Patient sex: M
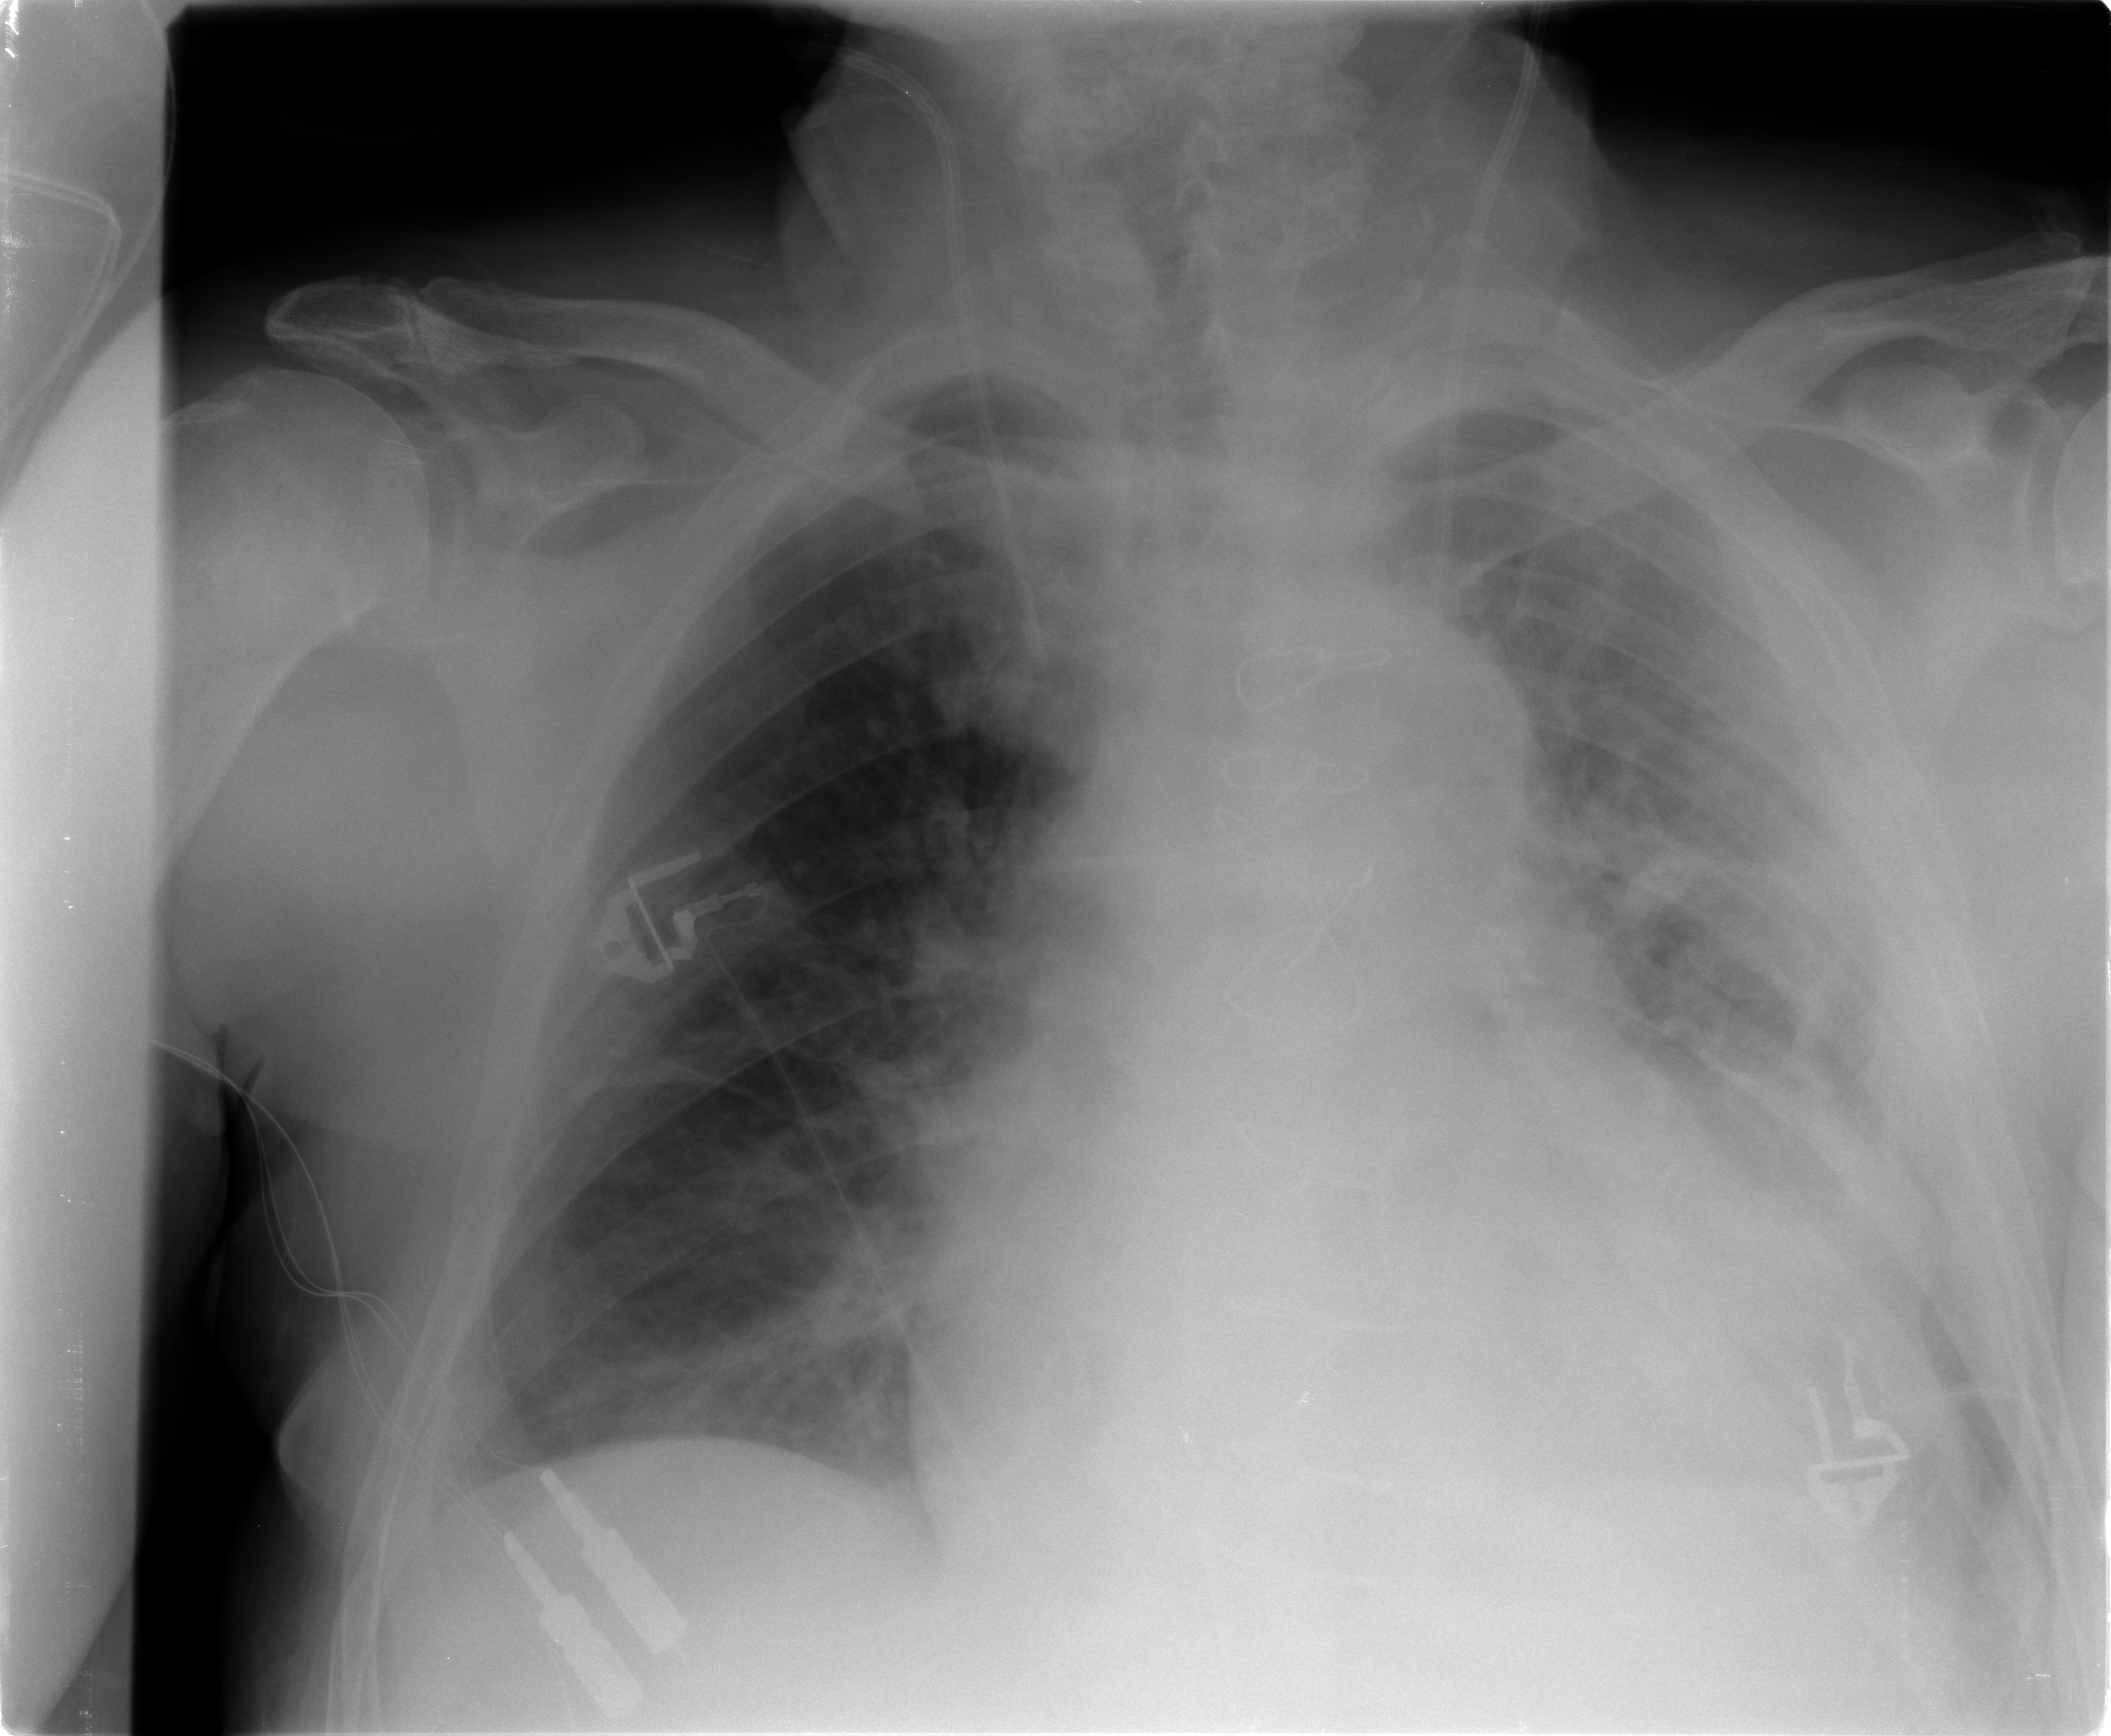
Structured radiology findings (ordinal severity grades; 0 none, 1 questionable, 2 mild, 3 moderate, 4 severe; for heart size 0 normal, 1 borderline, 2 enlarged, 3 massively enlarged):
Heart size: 2
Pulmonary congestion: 2
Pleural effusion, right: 0
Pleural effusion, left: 2
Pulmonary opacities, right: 0
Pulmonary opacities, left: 2
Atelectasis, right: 1
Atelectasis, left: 3